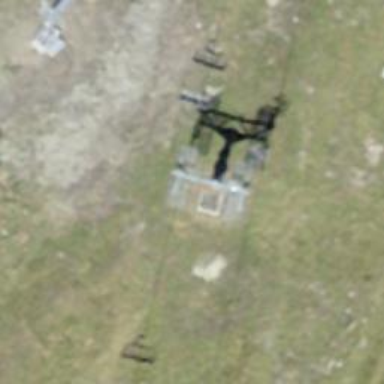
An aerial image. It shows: Pylon used for aerialway.